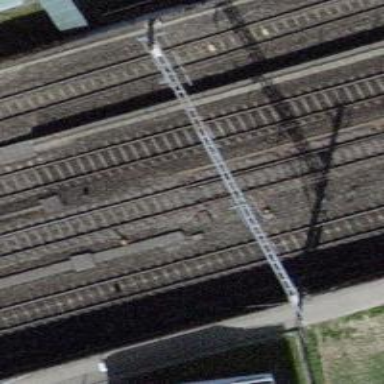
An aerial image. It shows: Railway switch.